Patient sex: M
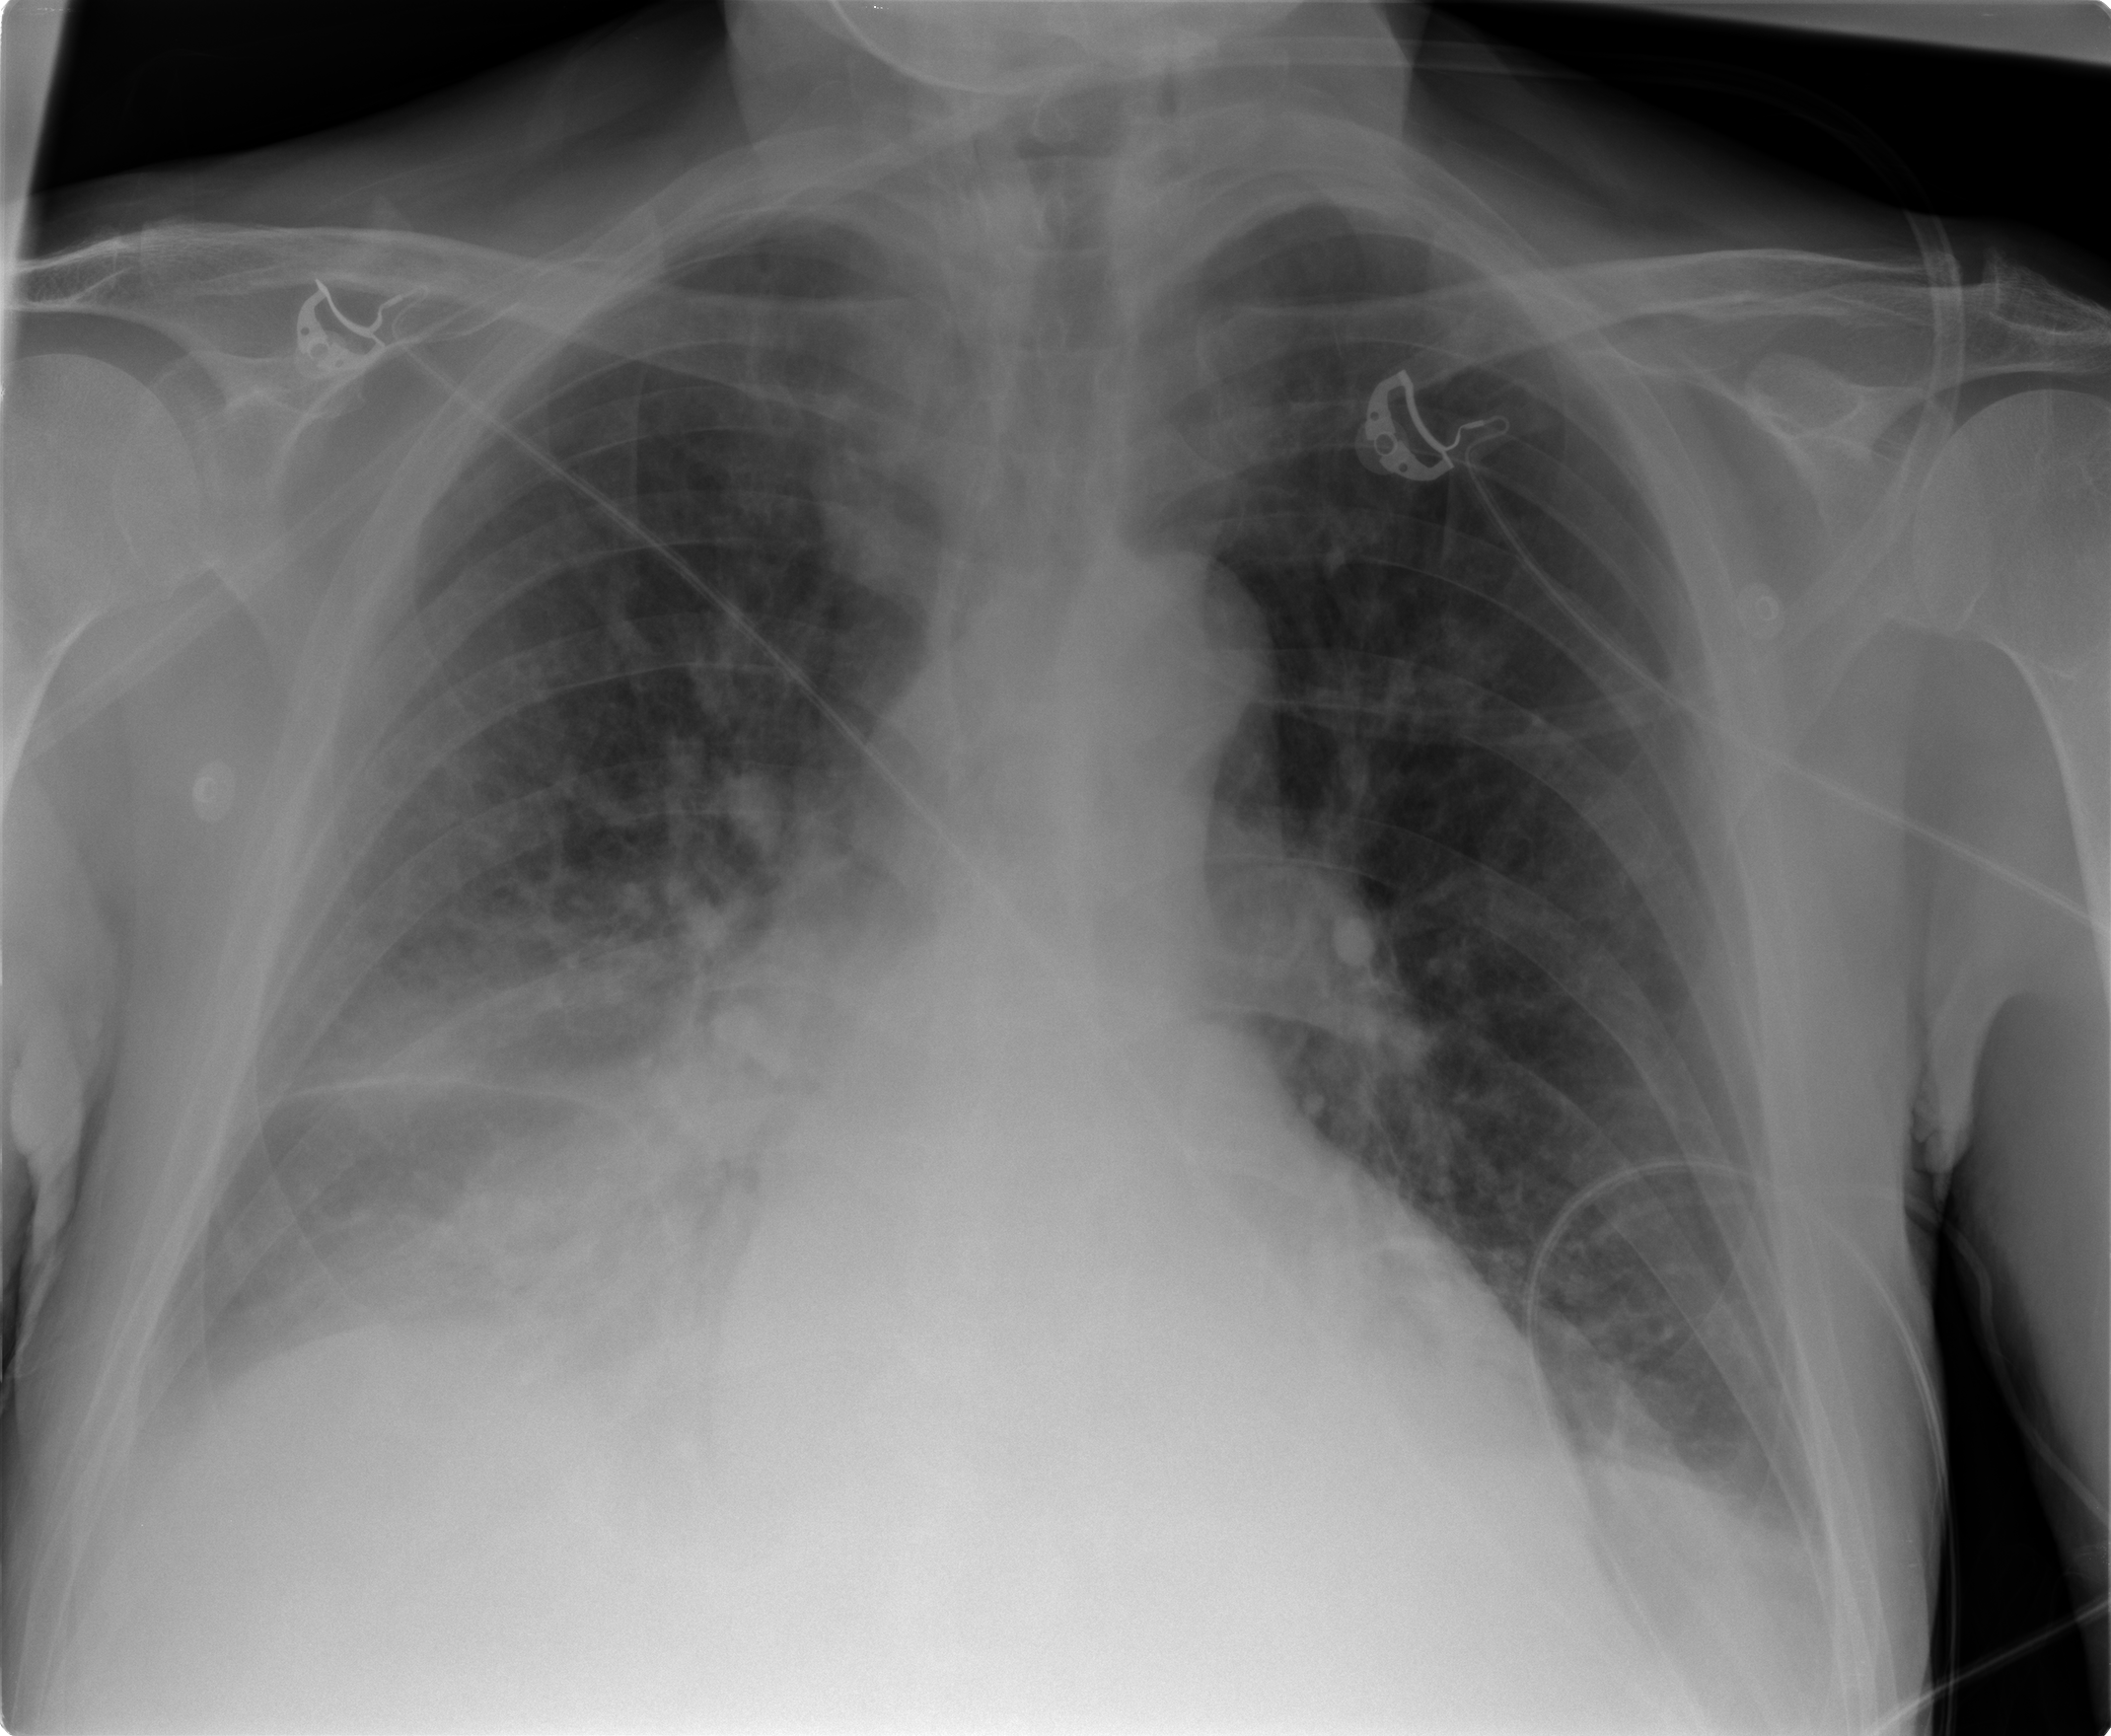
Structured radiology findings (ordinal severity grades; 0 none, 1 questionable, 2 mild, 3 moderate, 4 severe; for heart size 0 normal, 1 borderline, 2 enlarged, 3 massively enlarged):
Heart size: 0
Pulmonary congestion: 3
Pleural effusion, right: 3
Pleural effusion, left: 3
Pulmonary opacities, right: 2
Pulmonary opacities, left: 2
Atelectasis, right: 2
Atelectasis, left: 2